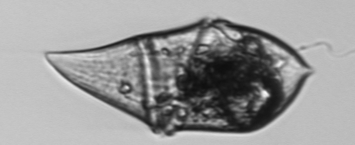
Label: Gyrodinium